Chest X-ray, PA view. Patient: 18 years old, sex M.
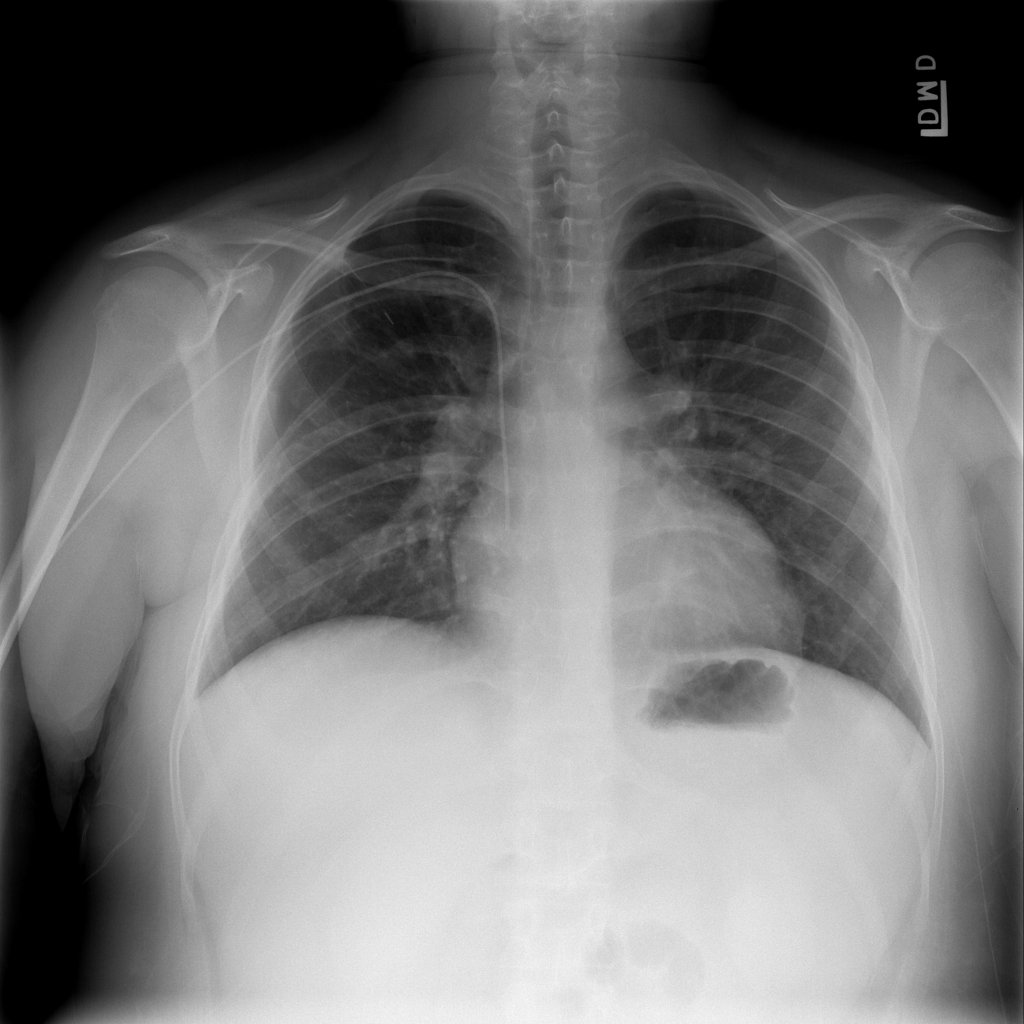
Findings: Infiltration